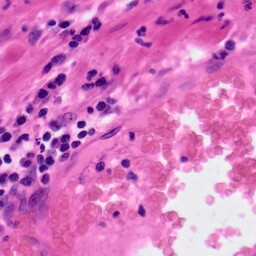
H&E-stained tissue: Colon